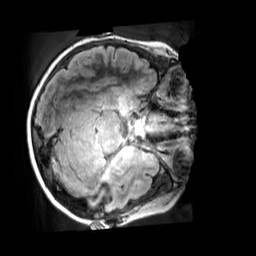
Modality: FLAIR
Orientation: axial
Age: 11
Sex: male
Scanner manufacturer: siemens
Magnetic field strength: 3 T
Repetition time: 5 s
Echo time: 0.388 s